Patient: sex M, age 54
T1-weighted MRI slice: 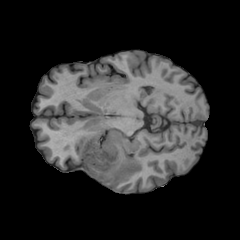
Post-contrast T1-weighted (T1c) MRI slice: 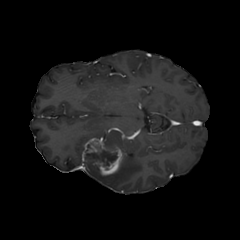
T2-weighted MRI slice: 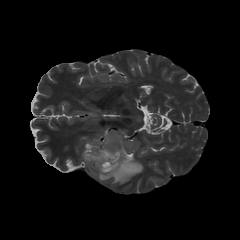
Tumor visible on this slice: yes
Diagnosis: Glioblastoma, IDH-wildtype
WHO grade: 4